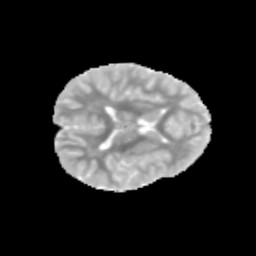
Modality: MD
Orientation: axial
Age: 9
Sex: male
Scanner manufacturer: siemens
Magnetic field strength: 3 T
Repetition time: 3.8 s
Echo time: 0.07 s